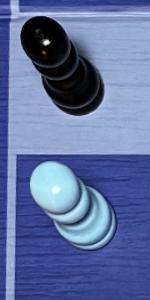
Label: Pawn_White